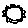
Label: sun